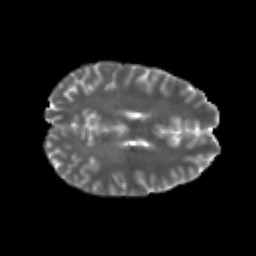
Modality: T2w
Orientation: axial
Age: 24
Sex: male
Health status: healthy
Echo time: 0.074 s